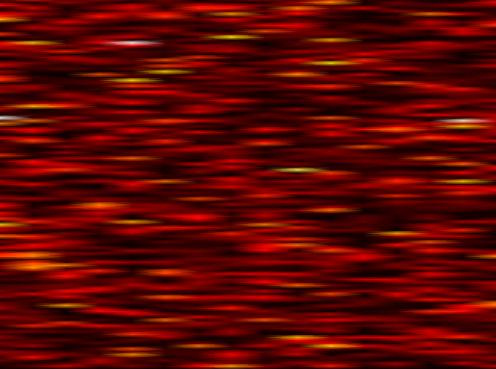
Label: WOLA